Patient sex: F
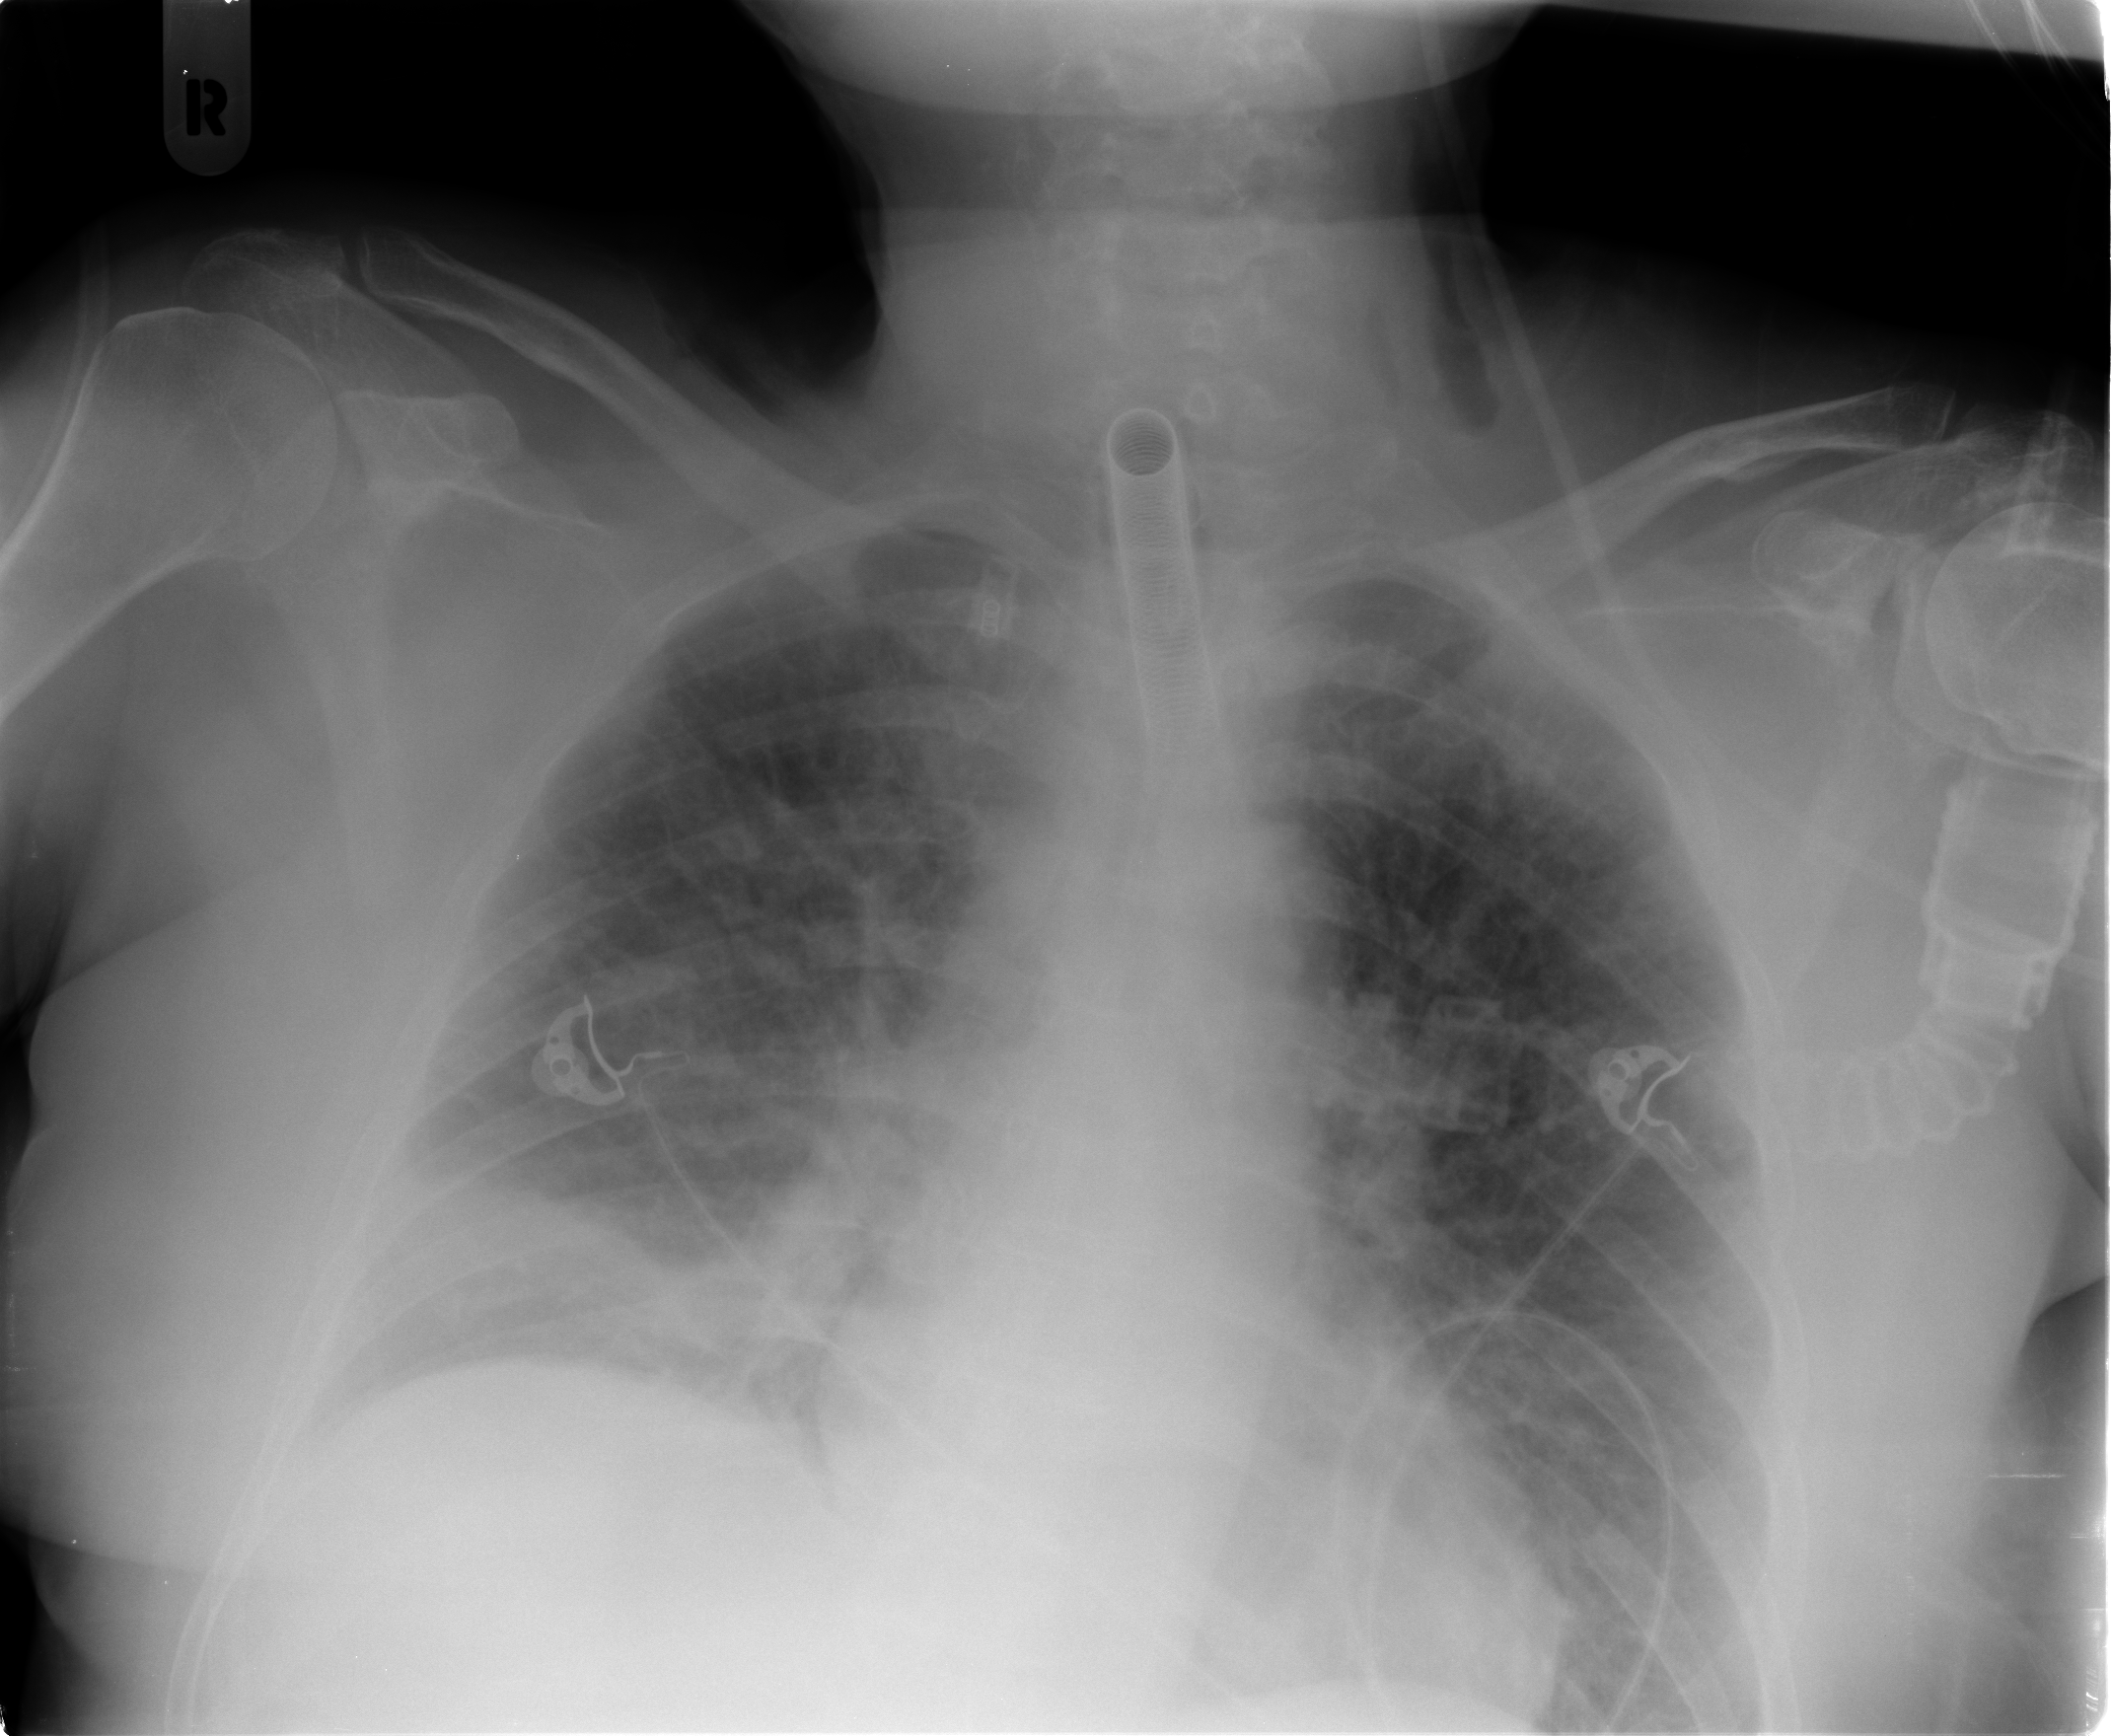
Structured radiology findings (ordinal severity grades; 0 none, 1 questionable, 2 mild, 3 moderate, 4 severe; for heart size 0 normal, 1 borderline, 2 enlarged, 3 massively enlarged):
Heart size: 0
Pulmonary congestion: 3
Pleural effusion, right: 0
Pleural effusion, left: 0
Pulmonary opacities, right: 1
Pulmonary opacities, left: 0
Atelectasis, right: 2
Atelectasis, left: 0